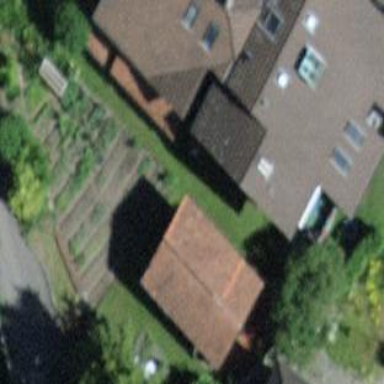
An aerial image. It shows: Barn.